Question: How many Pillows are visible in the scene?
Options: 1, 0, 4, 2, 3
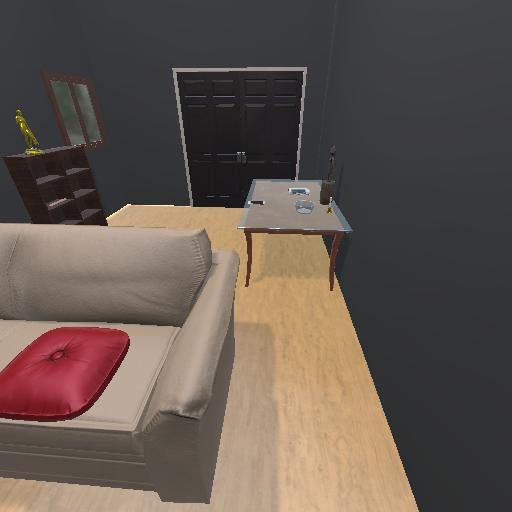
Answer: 1